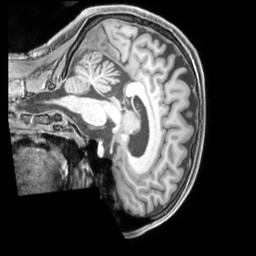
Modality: T1w
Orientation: sagittal
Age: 19
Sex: male
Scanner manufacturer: siemens
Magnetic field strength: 3 T
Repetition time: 2.3 s
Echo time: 0.00226 s